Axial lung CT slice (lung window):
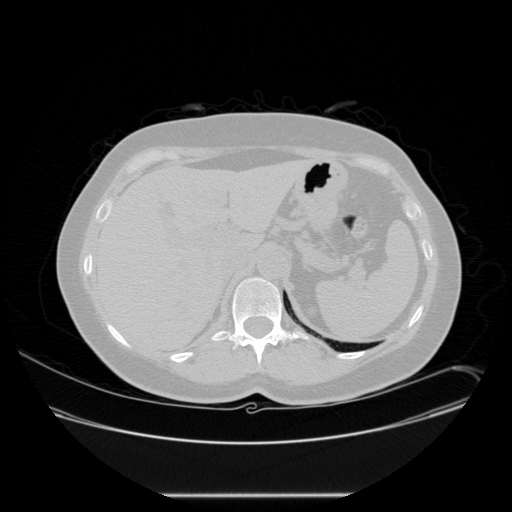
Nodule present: no